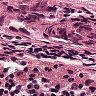
Metastatic tissue present: yes